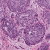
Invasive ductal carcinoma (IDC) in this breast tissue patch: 0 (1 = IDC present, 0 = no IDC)